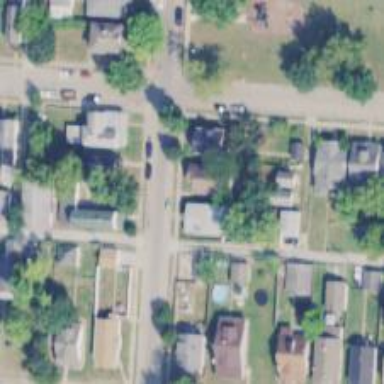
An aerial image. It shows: Alley classified as service road.